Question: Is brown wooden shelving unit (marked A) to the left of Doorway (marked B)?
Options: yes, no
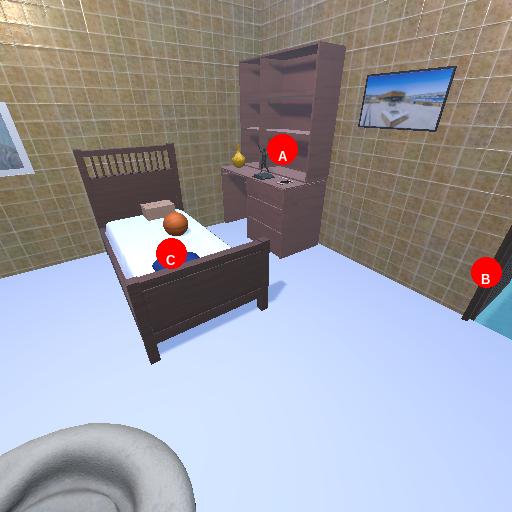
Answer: yes